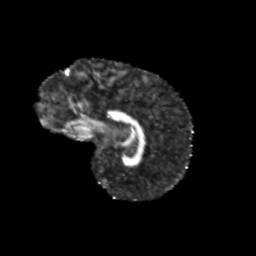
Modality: FA
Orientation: sagittal
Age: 12
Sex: female
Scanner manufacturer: siemens
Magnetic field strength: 3 T
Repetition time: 3.8 s
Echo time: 0.07 s